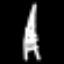
Label: The Eiffel Tower